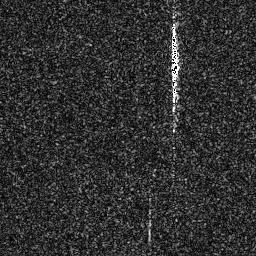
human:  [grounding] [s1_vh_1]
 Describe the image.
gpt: In the satellite image, there is  <ref>1 medium ship </ref> <box>[[65, 9, 70, 40, 0]]</box> located at top.